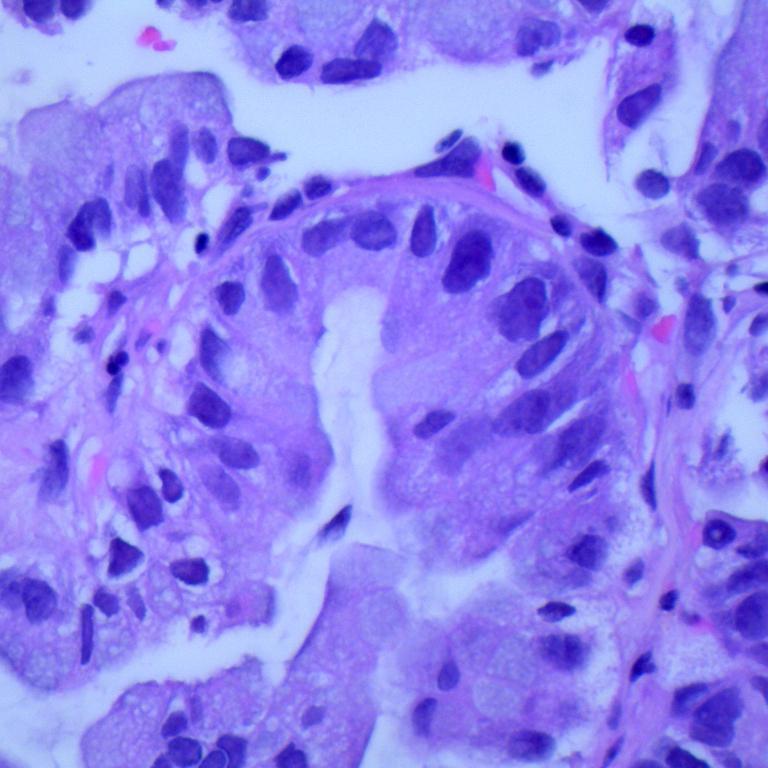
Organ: lung
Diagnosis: adenocarcinomas